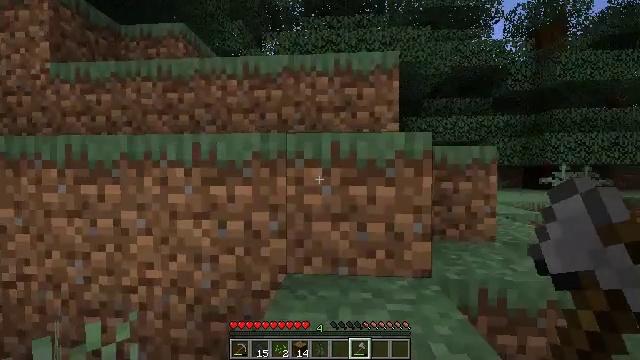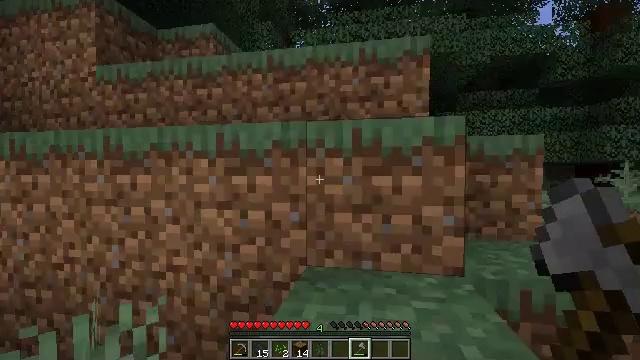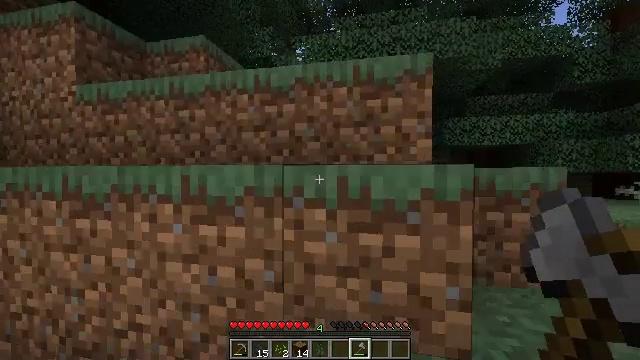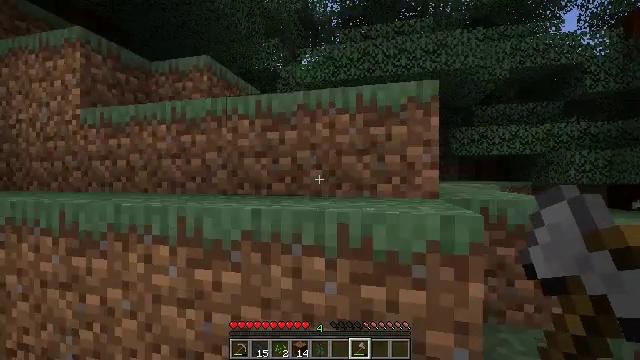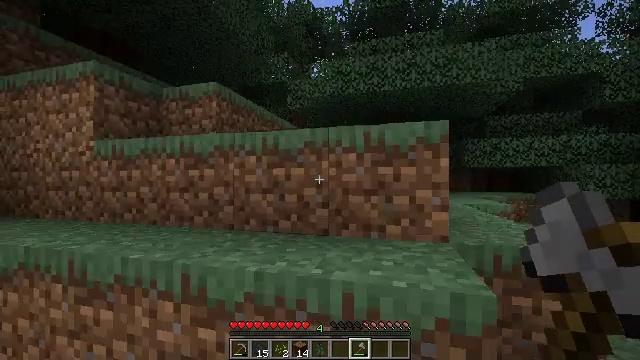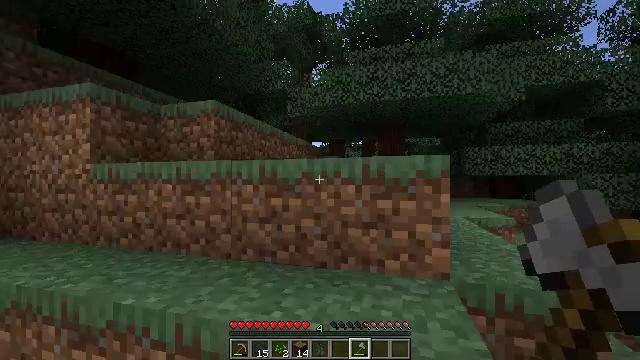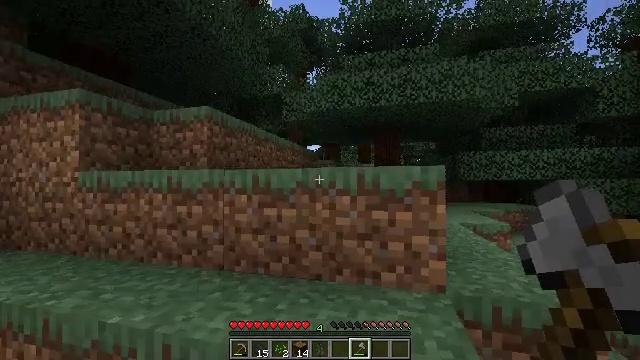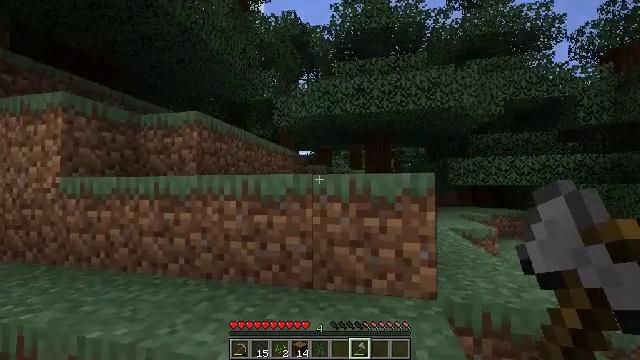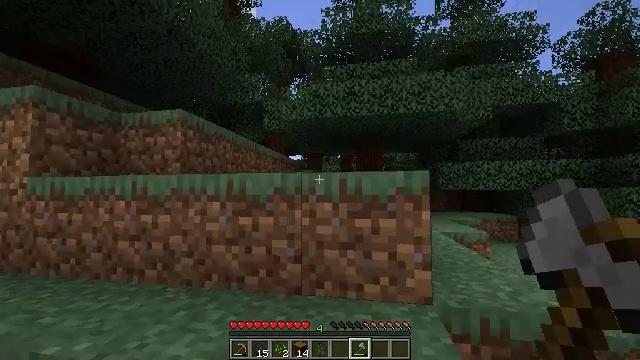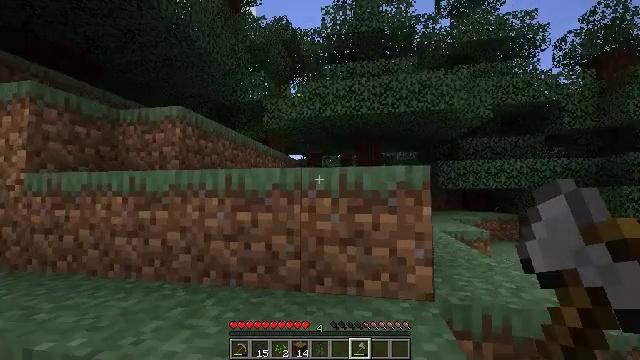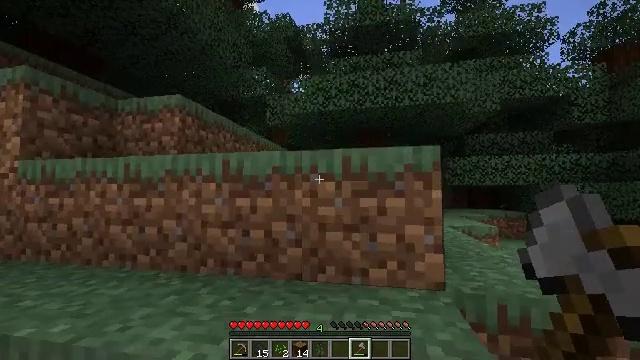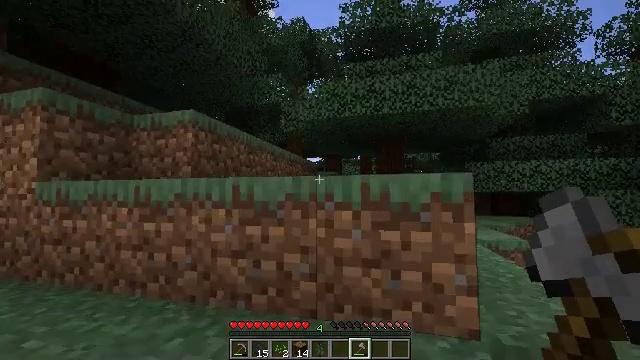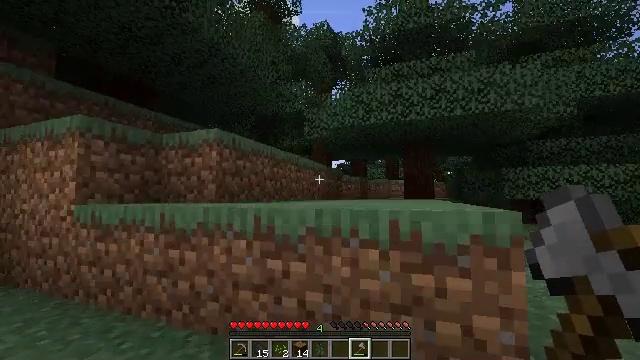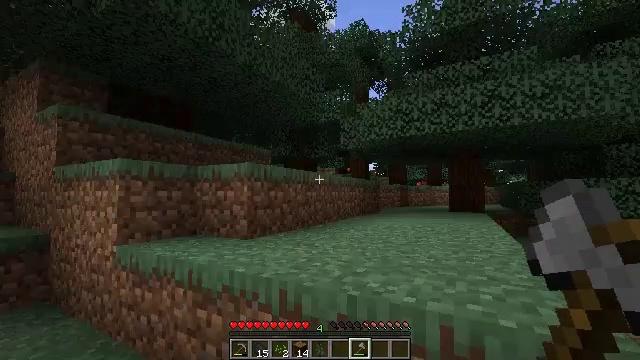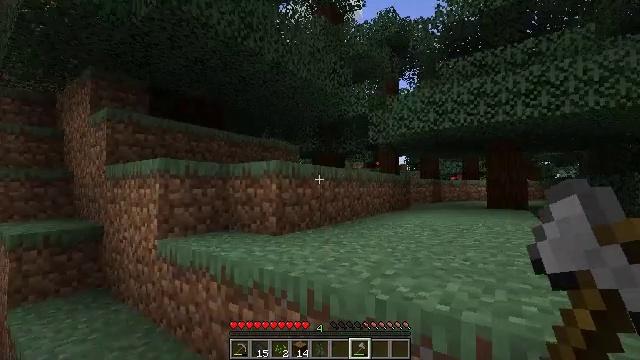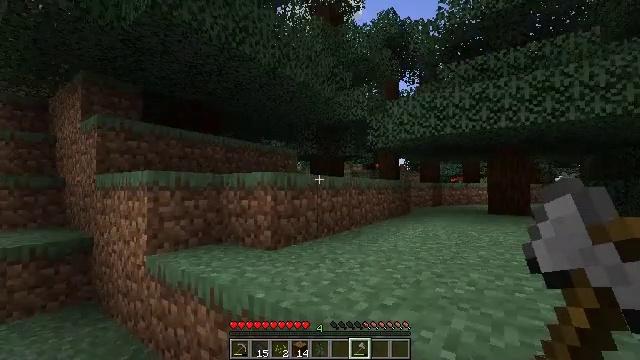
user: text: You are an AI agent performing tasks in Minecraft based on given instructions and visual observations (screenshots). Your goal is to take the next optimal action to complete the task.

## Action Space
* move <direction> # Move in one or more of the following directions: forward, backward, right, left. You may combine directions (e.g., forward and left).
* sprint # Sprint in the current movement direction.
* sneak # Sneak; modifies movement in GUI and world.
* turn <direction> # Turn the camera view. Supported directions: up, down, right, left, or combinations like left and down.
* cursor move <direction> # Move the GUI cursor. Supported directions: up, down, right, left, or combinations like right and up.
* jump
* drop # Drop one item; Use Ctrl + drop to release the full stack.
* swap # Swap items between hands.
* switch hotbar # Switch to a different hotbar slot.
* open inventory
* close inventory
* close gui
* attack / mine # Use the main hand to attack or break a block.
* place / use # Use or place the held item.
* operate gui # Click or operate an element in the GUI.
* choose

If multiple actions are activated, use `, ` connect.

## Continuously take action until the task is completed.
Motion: motion action
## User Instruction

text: Collect the large fern.
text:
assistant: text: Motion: move forward, turn left, jump
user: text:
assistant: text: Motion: move forward, turn left, jump
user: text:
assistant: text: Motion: move forward, turn left, jump
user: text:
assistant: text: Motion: move forward, turn left, jump
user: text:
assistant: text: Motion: move forward, jump
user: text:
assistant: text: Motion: move forward
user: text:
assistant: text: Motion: move forward, turn right and up
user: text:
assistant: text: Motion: move forward, turn right and up
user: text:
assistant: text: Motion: move forward, jump
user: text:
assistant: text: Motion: move forward, jump
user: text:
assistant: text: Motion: move forward, turn left, jump
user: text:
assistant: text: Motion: move forward, turn left, jump
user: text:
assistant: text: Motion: move forward, turn left, jump
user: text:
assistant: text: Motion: move forward, turn left and down, jump
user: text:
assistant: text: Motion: move forward
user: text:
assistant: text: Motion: move forward, turn right
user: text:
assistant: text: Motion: move forward, turn right
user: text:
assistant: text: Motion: move forward, turn right
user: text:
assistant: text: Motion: move forward, jump
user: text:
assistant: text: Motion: move forward, jump
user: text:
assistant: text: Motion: move forward, jump
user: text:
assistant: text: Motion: move forward, jump
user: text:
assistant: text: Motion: move forward, jump
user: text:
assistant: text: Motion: move forward
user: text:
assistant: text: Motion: move forward
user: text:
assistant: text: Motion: move forward
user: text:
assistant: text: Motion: no_op
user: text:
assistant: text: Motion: no_op
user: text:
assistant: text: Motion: no_op
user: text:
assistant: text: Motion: no_op